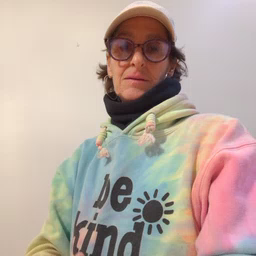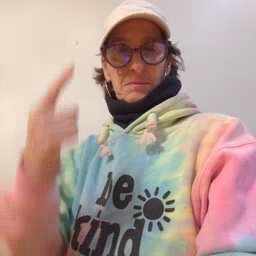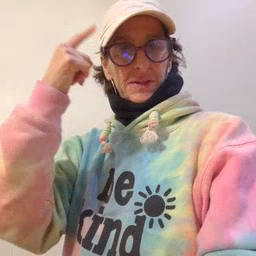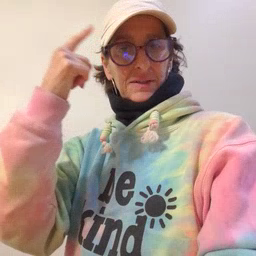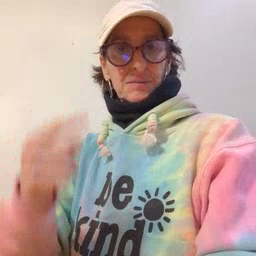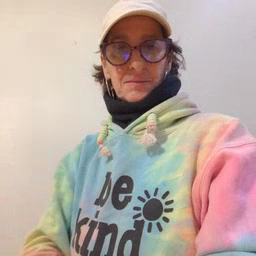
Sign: penny